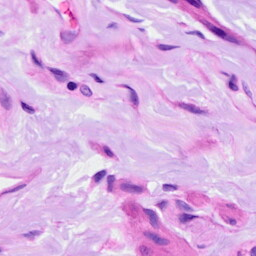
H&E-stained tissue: Ovarian